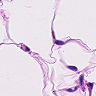
Metastatic tissue present: no